Question: I have a curve running above or below a sloped line and I want to fill the area just above the line and below the curve, but not the area below the line and above the curve, as illustrated in the left image.
Again, it is easy to fill like right image, but I want to fill like in left image. So, how to get rid of the unwanted fill?
'''
svg.append("path").attr("class", "line").attr("d", peak(pp)).style({ fill: peakColor, opacity: 0.5 });
'''

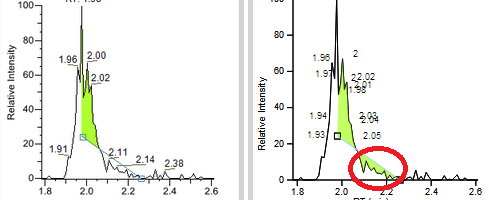
Answer: Okay, this is something I came up with for me in case anybody cares about it.
'''
var slope = (dp.rightY - dp.leftY) / (dp.rightX - dp.leftX); // slope of the line
var pp = [];
pp.push({ x: dp.leftX, y: dp.leftY });
var wasAbove = true; // track if it's above the line
data.forEach(function (d) {
if (d.x >= dp.leftX && d.x <= dp.rightX) {
var yAtLine = (d.x - dp.leftX) * slope + dp.leftY;
if (d.y > yAtLine) {
if (!wasAbove)
pp.push({ x: d.x, y: yAtLine });
pp.push(d);
wasAbove = true;
} else if (wasAbove) {
pp.push({ x: d.x, y: yAtLine });
wasAbove = false;
}
}
});
pp.push({ x: dp.rightX, y: dp.rightY });
var peak = d3.svg.line().x(function (d) { return xScale(d.x) }).y(function (d) { return yScale(d.y) });
svg.append("path").attr("class", "line").attr("d", peak(pp)).style({ fill: peakColor, opacity: 0.5 });
'''